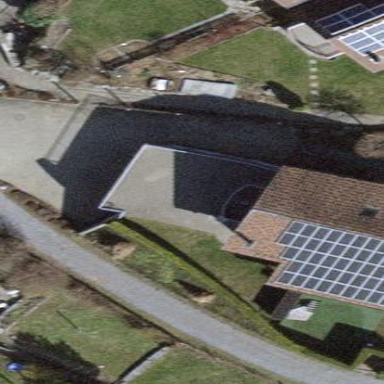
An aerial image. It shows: Garage.